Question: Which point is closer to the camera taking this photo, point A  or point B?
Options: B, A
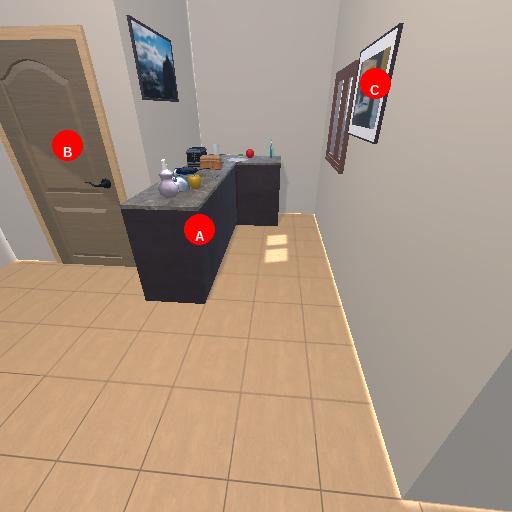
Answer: B